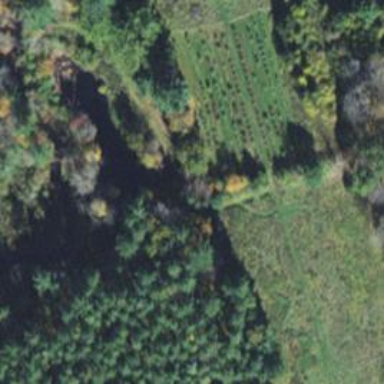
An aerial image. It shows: Orchard.